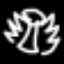
Label: angel